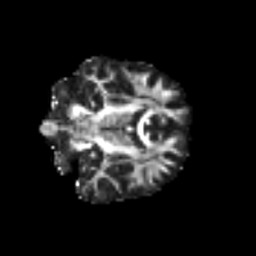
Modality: FA
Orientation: coronal
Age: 77
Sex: female
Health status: ill
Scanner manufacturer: siemens
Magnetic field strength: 3 T
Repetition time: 8.7 s
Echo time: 0.11 s